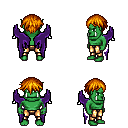
a pixel art fantasy rpg character, male body template, orc, green skin, purple wings, gold greaves, dark blonde short bangs hairstyle, four views (front, back, left, right), 2x2 character sprite sheet, small pixel art, hard edges, no anti-aliasing